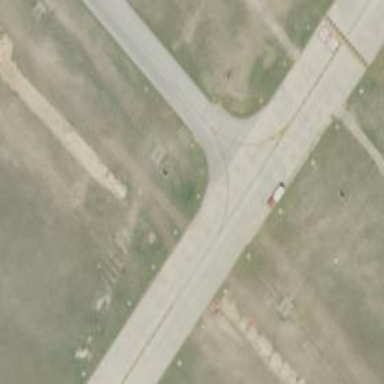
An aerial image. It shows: Image of taxiway at airport.